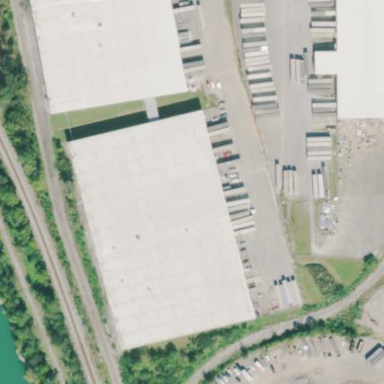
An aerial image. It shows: Warehouse.